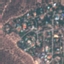
Land use / land cover: Residential